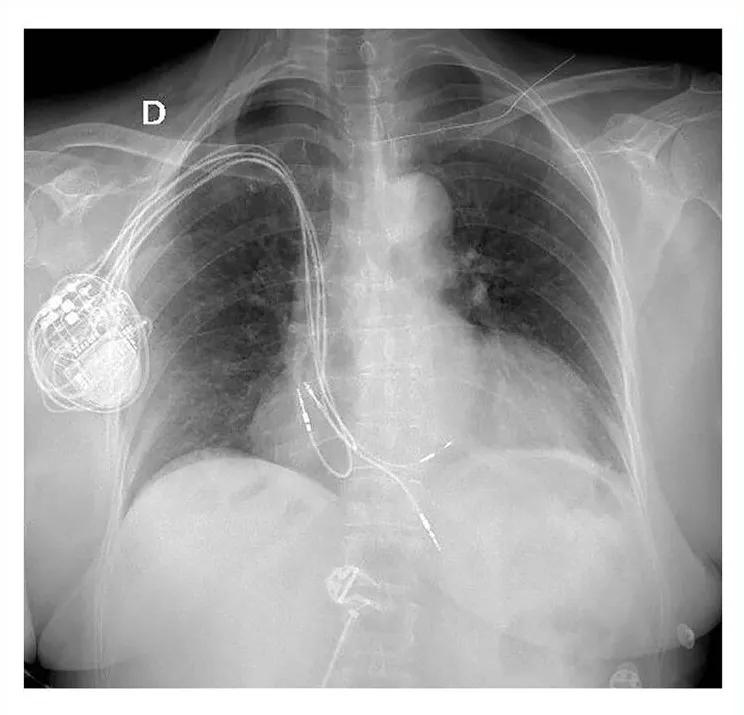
- Radiografia final pos-procedimento.
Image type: radiology (x_ray)